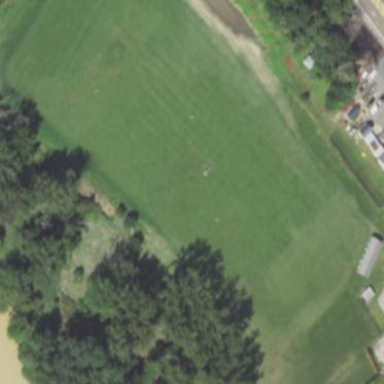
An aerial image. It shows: Driving range for golf practice.